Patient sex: M
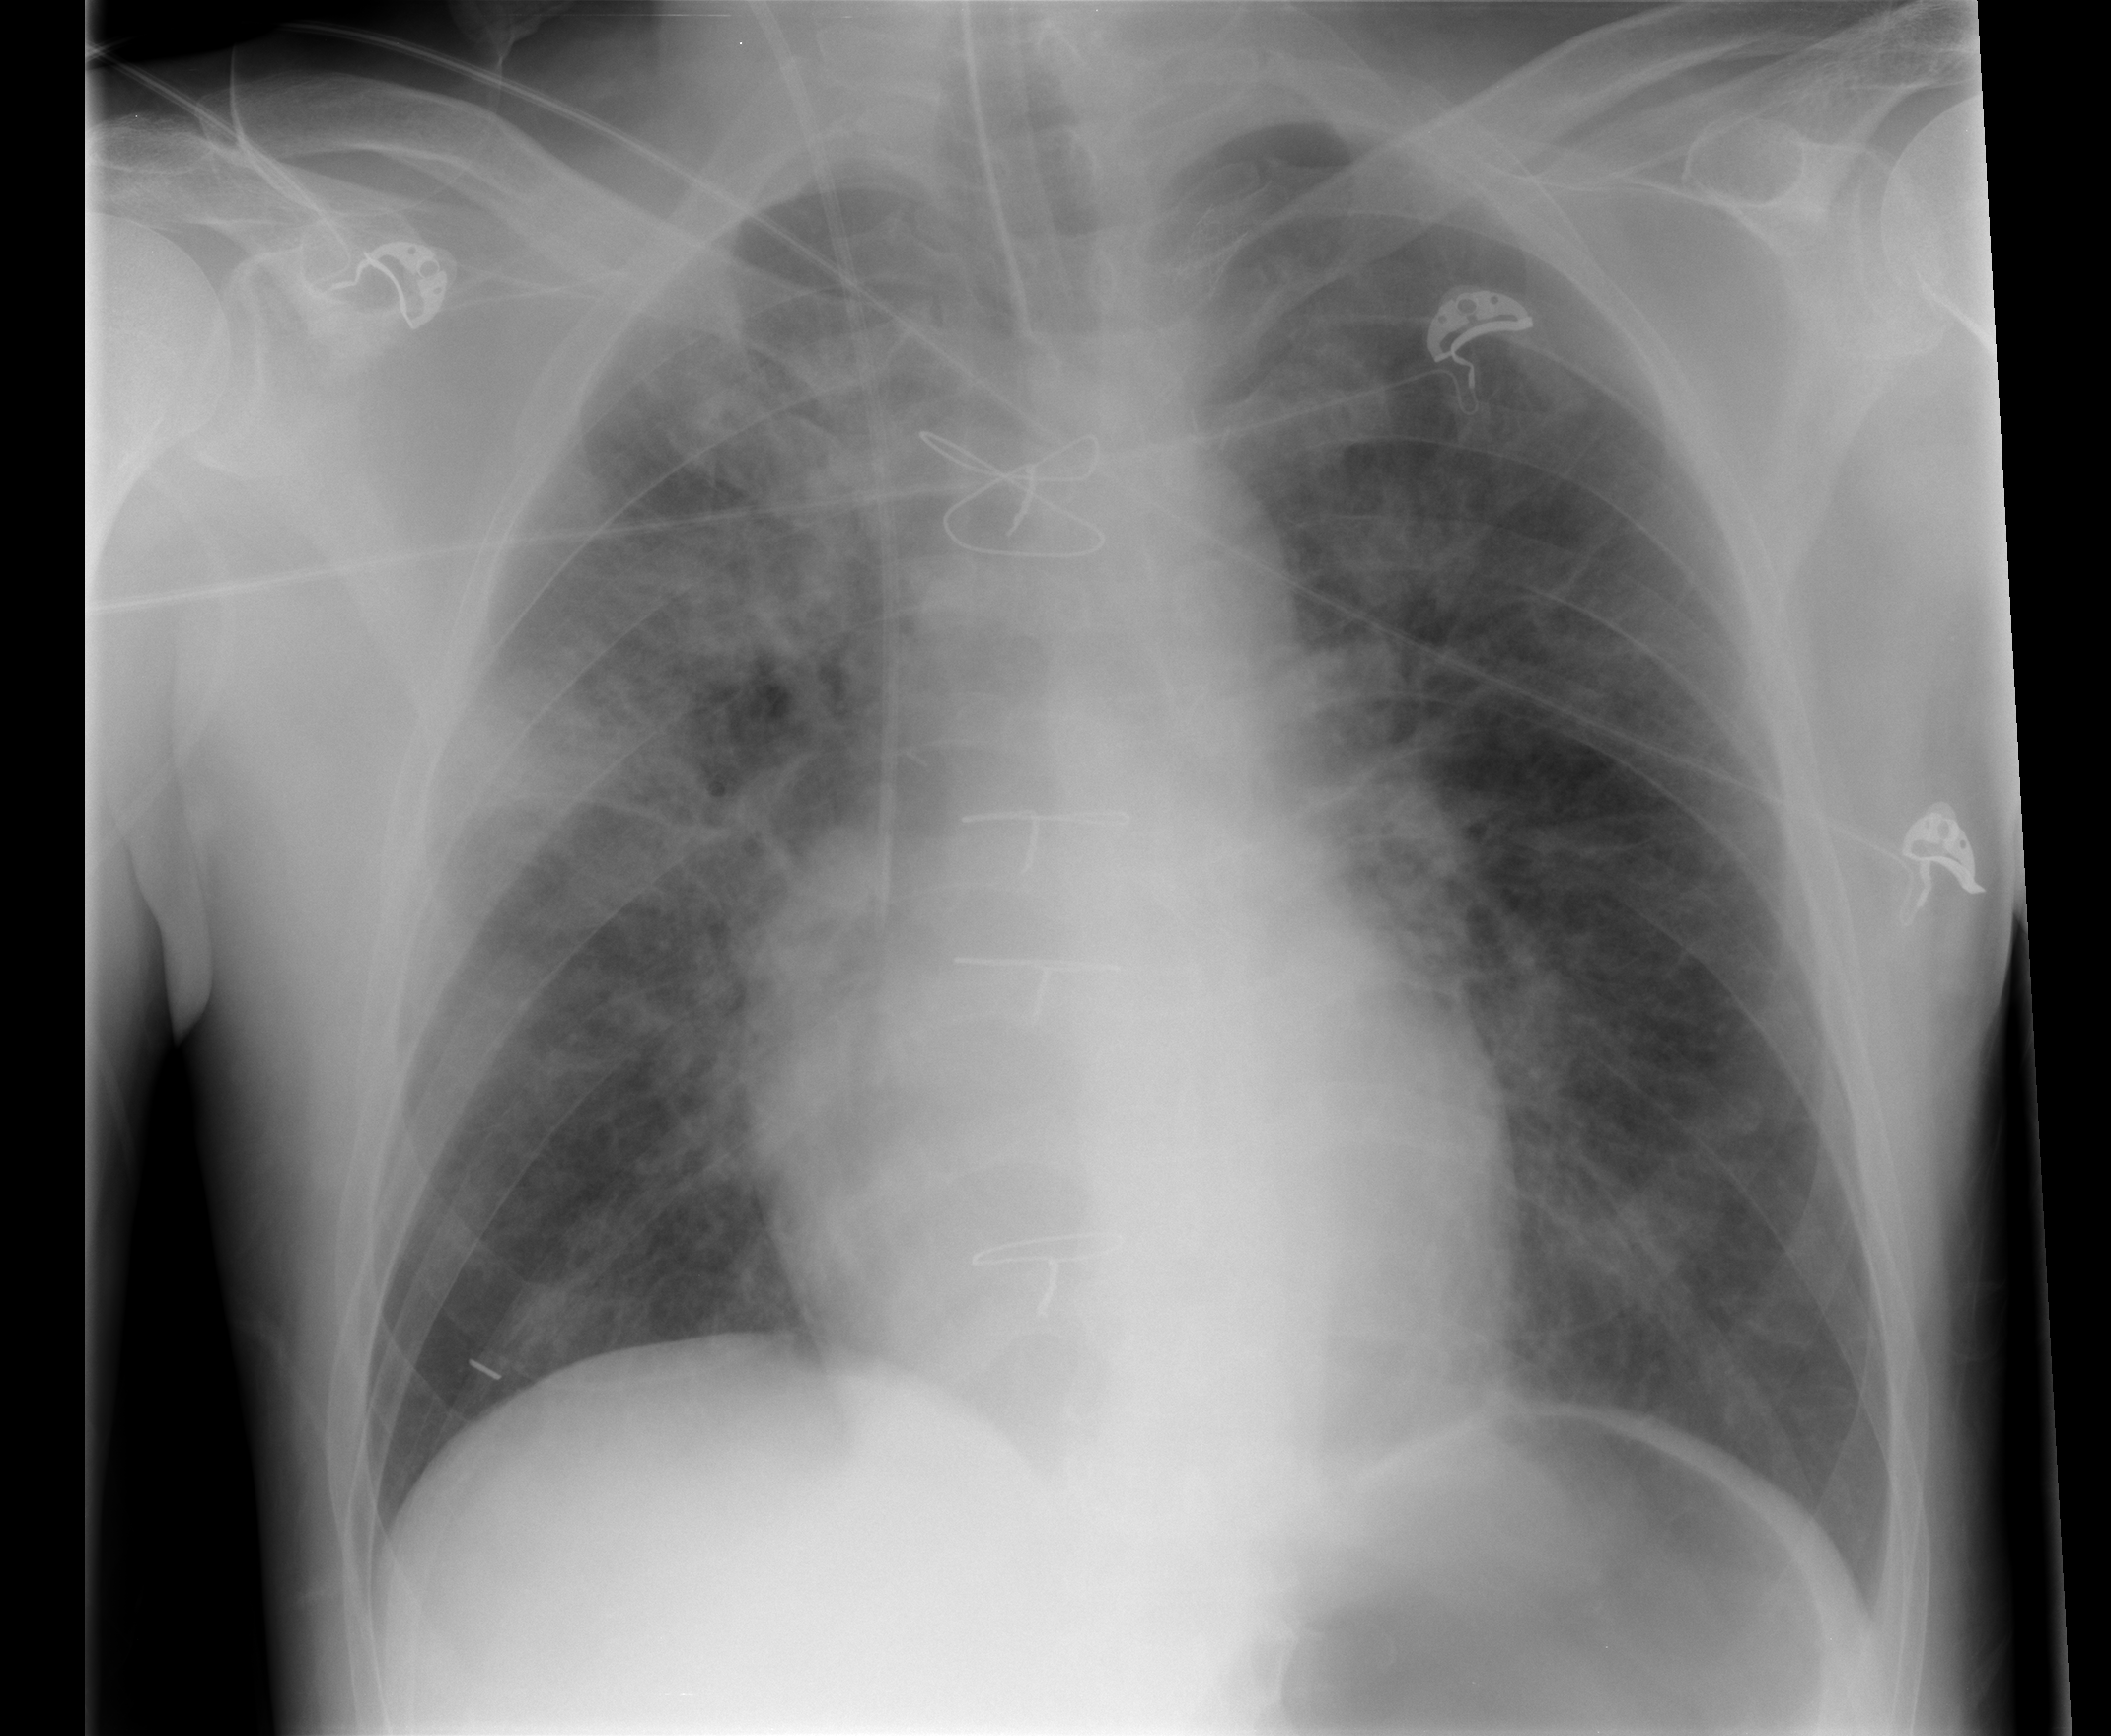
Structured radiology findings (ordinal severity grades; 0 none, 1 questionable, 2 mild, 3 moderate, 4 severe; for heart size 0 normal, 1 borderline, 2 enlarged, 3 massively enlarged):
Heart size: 1
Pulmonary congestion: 2
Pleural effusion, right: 0
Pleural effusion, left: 0
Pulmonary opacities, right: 3
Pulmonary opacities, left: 0
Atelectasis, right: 2
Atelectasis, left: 0